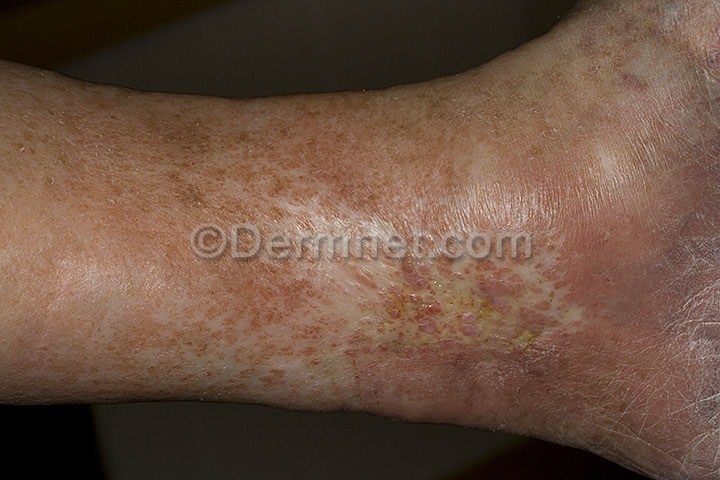
Disease: Eczema Photos